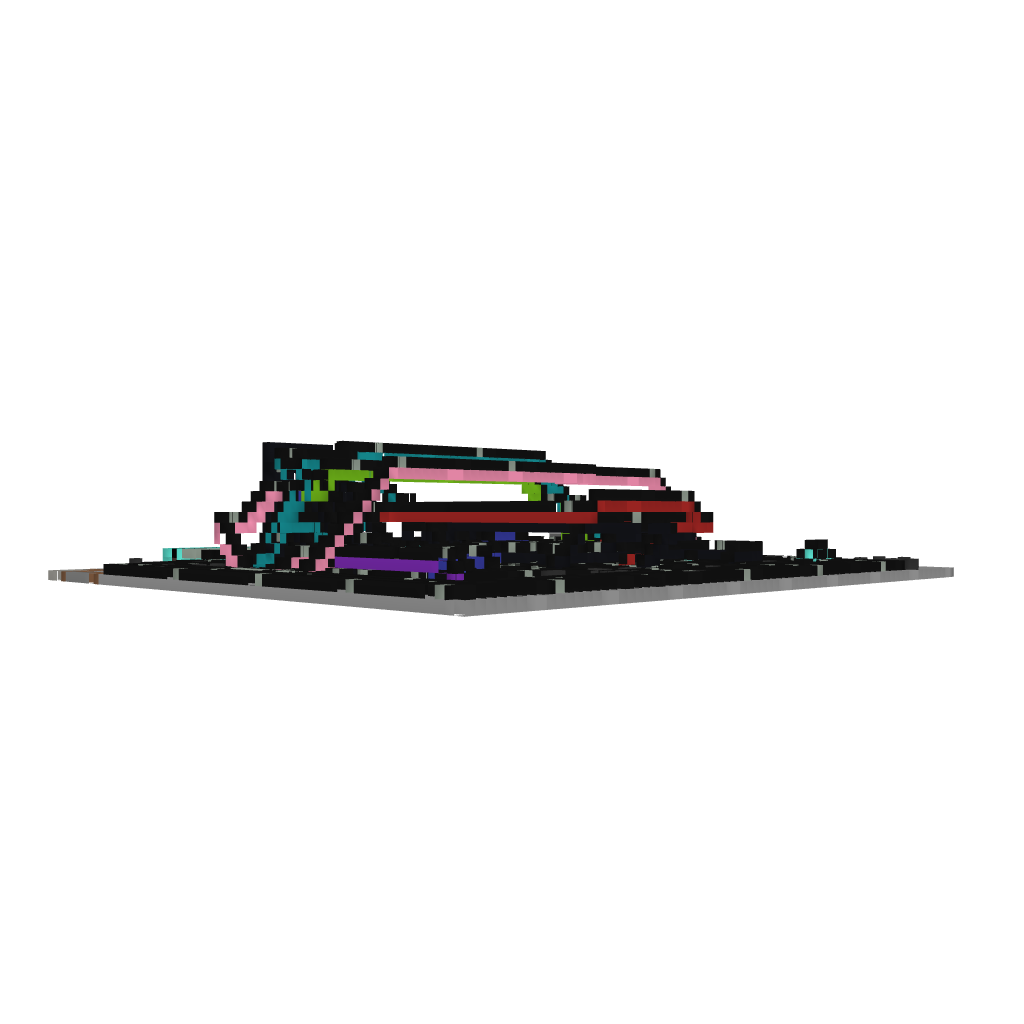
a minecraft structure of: Numbers 0-9